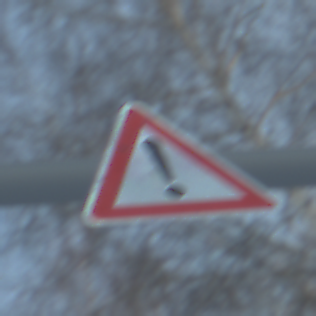
Verkehrszeichen: Gefahrenstelle
Umgebung: Outdoor, Nature
Tageszeit: SunriseSunset
Wetter: Clear
Licht: Natural
Jahreszeit: Winter
Kontrast: LowContrast